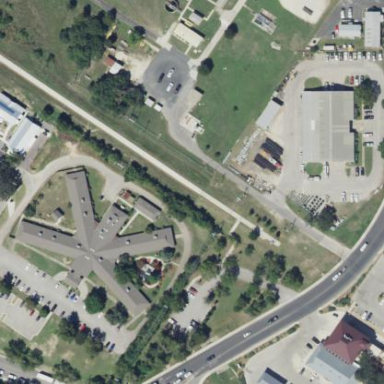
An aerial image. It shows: Nursing home building.